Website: lowes
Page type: order-tracking
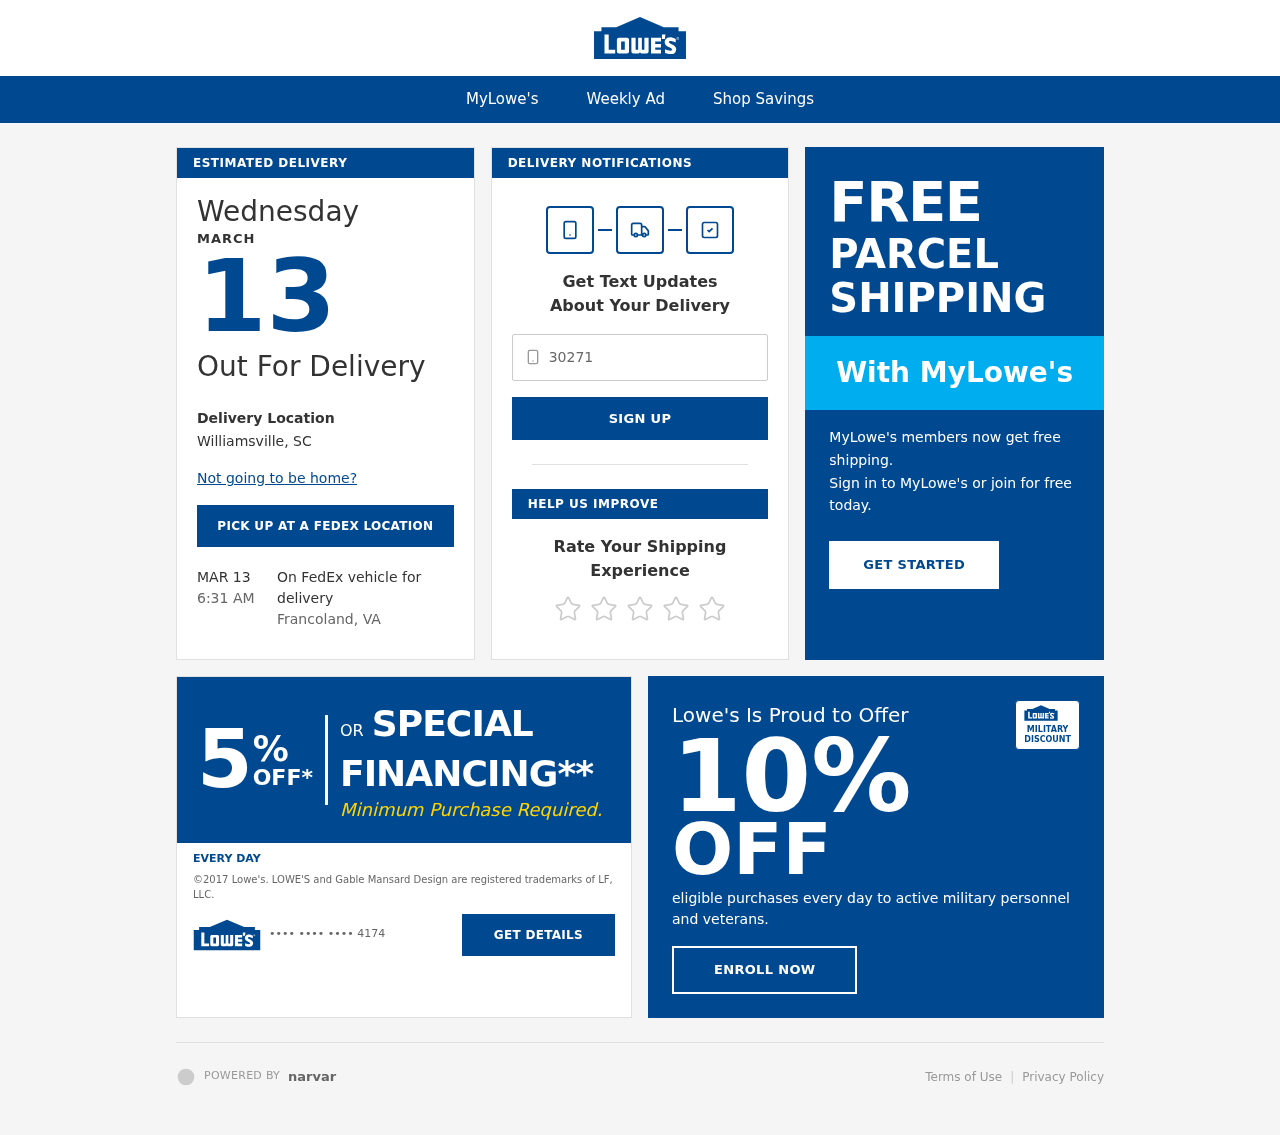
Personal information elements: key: PII_CARD_LAST4
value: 4174
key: PII_PHONE
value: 3027135062
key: PII_CITY_STATE
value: Williamsville, SC
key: PII_CITY_STATE2
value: Francoland, VA
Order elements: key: ORDER_DELIVERY_DATE
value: MAR 13
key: ORDER_DELIVERY_DATE
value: MARCH
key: ORDER_DELIVERY_DATE
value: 6:31 AM
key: ORDER_DELIVERY_DATE
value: Wednesday
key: ORDER_DELIVERY_DATE
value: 13